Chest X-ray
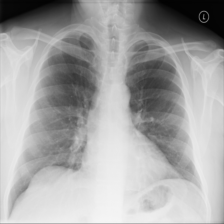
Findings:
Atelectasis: negative
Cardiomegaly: negative
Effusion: negative
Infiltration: negative
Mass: negative
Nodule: negative
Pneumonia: negative
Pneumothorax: negative
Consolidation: negative
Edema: negative
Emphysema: negative
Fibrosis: negative
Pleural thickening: negative
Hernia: negative